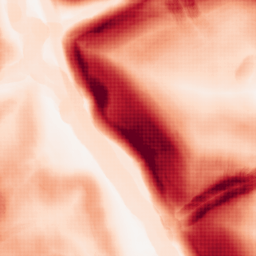
Category: morphological
Decomposition family: morphological_gradient
Decomposition parameters: size: 10
shape: disk
Upsampling method: sinc_blackman
Upsampling parameters: scale: 8
kernel_size: 16
Upsampling scale: 8